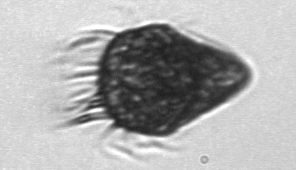
Label: Strombidium_morphotype2